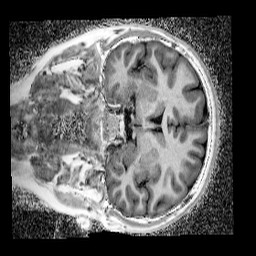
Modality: UNIT1_denoised
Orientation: coronal
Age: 13
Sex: female
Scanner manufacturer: siemens
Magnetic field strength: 3 T
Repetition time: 4 s
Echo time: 0.00299 s